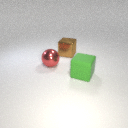
large green rubber cube to the right of large red metal sphere